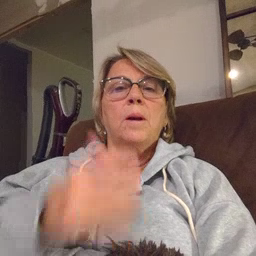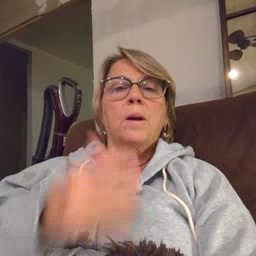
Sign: old